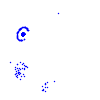
Particle: pion